Interaction volume radius: 5 \u00c5
Interaction volume height: 10 \u00c5
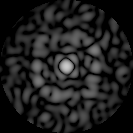
Disorder parameter: 0.8291